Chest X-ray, PA view. Patient: 55 years old, sex M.
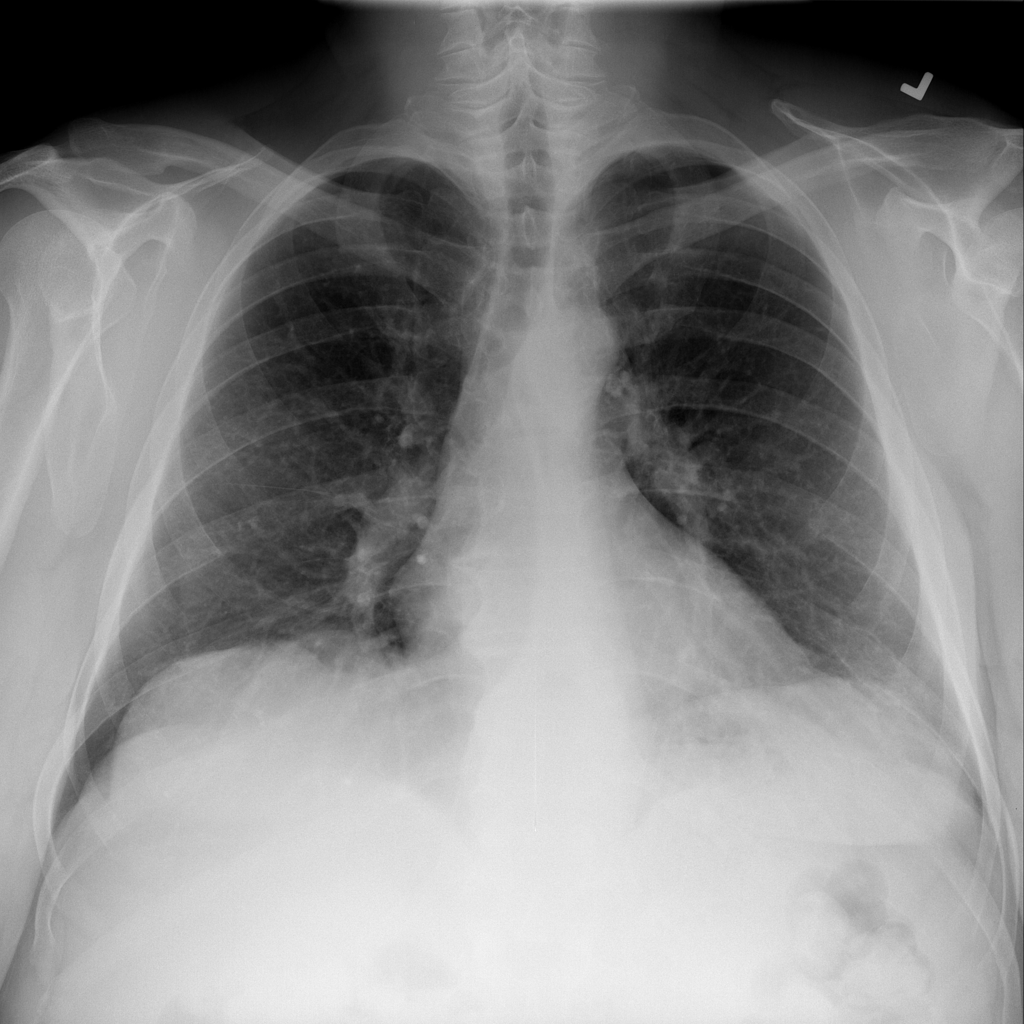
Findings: No Finding